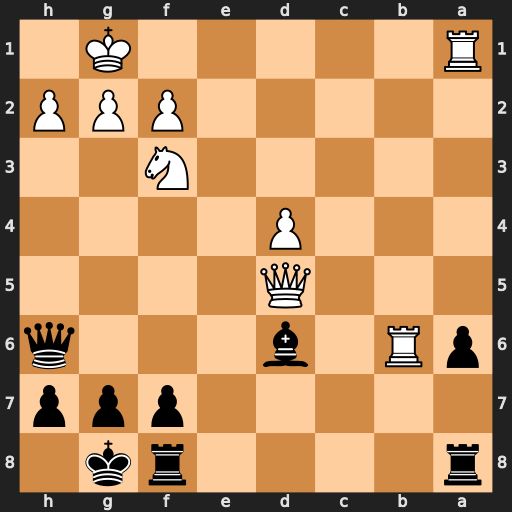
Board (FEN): r4rk1/5ppp/pR1b3q/3Q4/3P4/5N2/5PPP/R5K1
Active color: b
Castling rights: -
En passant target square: -
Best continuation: Bxh2+ Nxh2 Qxb6